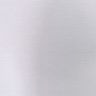
Metastatic tissue present: no